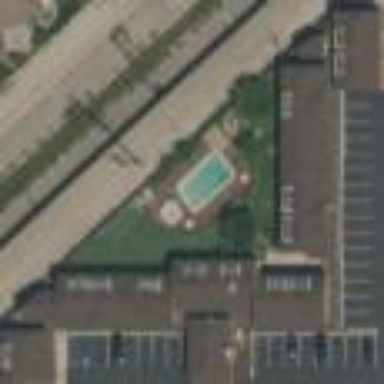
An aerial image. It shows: Hotel building.